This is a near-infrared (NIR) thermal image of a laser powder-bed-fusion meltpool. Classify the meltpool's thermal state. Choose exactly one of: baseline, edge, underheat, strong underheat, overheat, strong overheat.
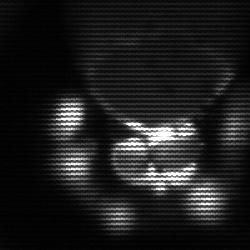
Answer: edge